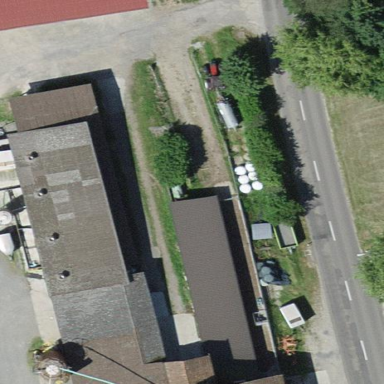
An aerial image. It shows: Barn with flat roof.